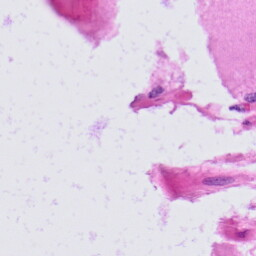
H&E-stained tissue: Prostate